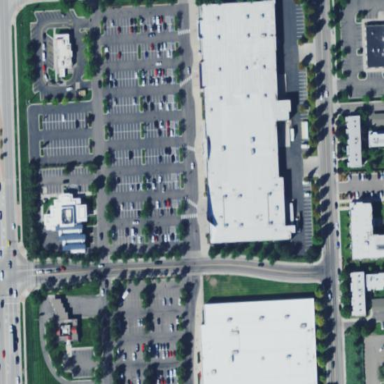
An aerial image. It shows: Retail area.